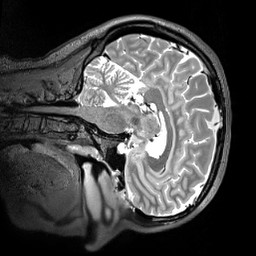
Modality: T2w
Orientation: sagittal
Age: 40
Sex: male
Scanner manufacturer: siemens
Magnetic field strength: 3 T
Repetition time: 3.2 s
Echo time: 0.525 s